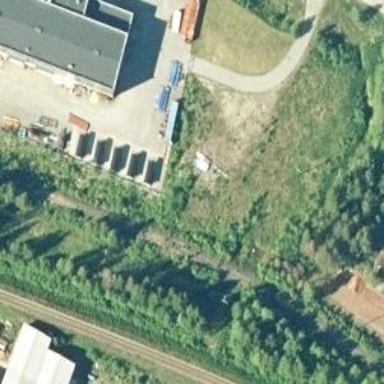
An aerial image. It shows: Wedge used for railway derailment.